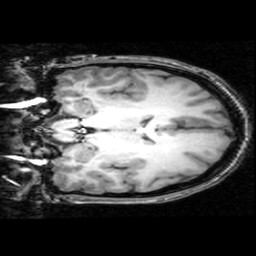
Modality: T1w
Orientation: coronal
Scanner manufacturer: ge
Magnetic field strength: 3 T
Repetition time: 0.01222 s
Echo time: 0.005176 s